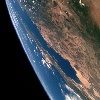
Label: land